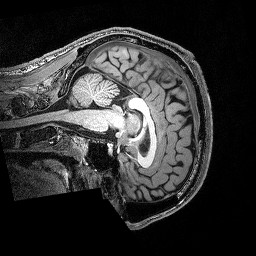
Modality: T1w
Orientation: sagittal
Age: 30
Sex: male
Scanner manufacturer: siemens
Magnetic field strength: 3 T
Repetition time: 2.53 s
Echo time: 0.0035 s